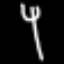
Label: fork